Question: I have a UIPopoverController with a toolbar and two buttons. Between these system buttons is a custom view with a label. I notice that the system buttons appear slightly higher than the middle line of the toolbar.
If you look at the screenshot, the 'Cancel' and '+' system buttons look higher up than the label -- even though the label is horizontally centered. Is this the default look in iOS 7 and thus "normal"? Or is there some tweak I can do with the code below to align the label? Maybe move it slightly upwards within its view?

I know this is a minor thing, but it looks weird to me.
I've tried changing the custom view's frame, but when it's added to the toolbar it seems to adjust it however it sees fit. Should I instead add the view containing the label above the toolbar, and not as a button which contains the label?
Firstly I create the popover controller:
'''
- (void)viewDidLoad
{
[super viewDidLoad];
UIViewController *viewController = [[UIViewController alloc] init];
viewController.view.frame = CGRectMake(0, 0, 200, 200);
self.popoverController = [[UIPopoverController alloc] initWithContentViewController:viewController];
UIToolbar *viewToolbar = [[UIToolbar alloc] initWithFrame:CGRectMake(0, 0, 200, 39)];
viewToolbar.backgroundColor = [UIColor grayColor];
viewToolbar.barStyle = UIBarStyleDefault;
[self.popoverController.contentViewController.view addSubview:viewToolbar];
self.popoverController.popoverContentSize = CGSizeMake(200, 200 + 39);
_toolbar = viewToolbar;
}
'''
Then when the button is tapped:
'''
- (IBAction)buttonTapped:(id)sender {
UIBarButtonItem *cancelButton = [[UIBarButtonItem alloc] initWithBarButtonSystemItem:UIBarButtonSystemItemCancel target:self action:@selector(cancelAction:)];
UIBarButtonItem *separator = [[UIBarButtonItem alloc] initWithBarButtonSystemItem:UIBarButtonSystemItemFlexibleSpace target:nil action:nil];
UILabel *label = [[UILabel alloc] initWithFrame:CGRectZero];
label.font = [UIFont systemFontOfSize:17];
label.backgroundColor = [UIColor clearColor];
label.textColor = [UIColor blackColor];
label.text = @"The Title";
label.textAlignment = NSTextAlignmentCenter;
[label sizeToFit];
UIBarButtonItem *title = [[UIBarButtonItem alloc] initWithCustomView:label];
UIBarButtonItem *addButton = [[UIBarButtonItem alloc] initWithBarButtonSystemItem:UIBarButtonSystemItemAdd target:self action:@selector(addAction:)];
_toolbar.items = @[ cancelButton, separator, title, separator, addButton ];
[self.popoverController presentPopoverFromRect:self.button.frame inView:self.view permittedArrowDirections:UIPopoverArrowDirectionAny animated:NO];
}
'''
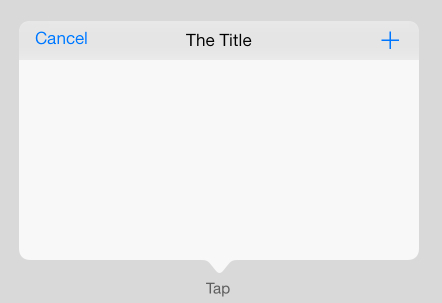
Answer: One solution would be to put your UILabel *label inside a 'container' UIView with a y origin of the *label label at maybe -2px. Then set the 'container' UIView as the view for the UIBarButtonItem
'''
UILabel *label = [[UILabel alloc] initWithFrame:CGRectZero];
label.font = [UIFont systemFontOfSize:17];
label.backgroundColor = [UIColor clearColor];
label.textColor = [UIColor blackColor];
label.text = @"The Title";
label.textAlignment = NSTextAlignmentCenter;
[label sizeToFit];
UIView *labelContainerView = [[UIView alloc]initWithFrame:label.frame];
//adjust the origin
CGRect labelFrame = label.frame;
labelFrame.origin.y = -2;
label.frame = labelFrame;
[labelContainerView addSubView:label];
UIBarButtonItem *title = [[UIBarButtonItem alloc] initWithCustomView:labelContainerView];
'''